Field crop: maize
Growth stage: 2
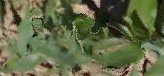
Species: maize